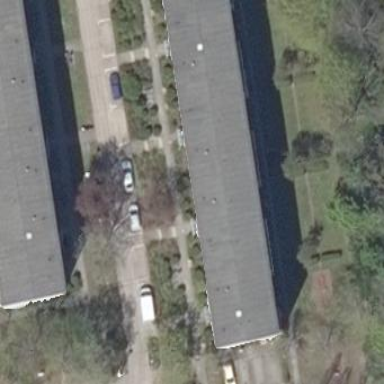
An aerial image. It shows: Apartment building with flat roof.